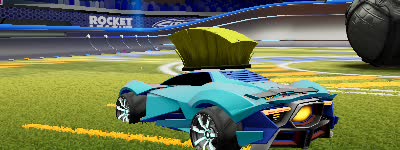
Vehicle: werewolf